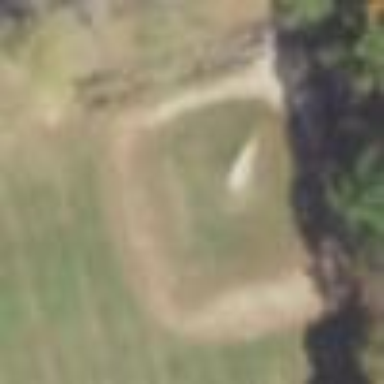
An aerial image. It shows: Baseball pitch for leisure land.